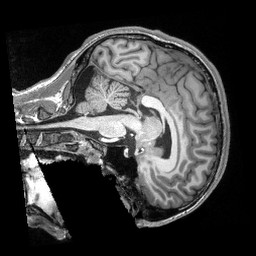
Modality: T1w
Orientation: sagittal